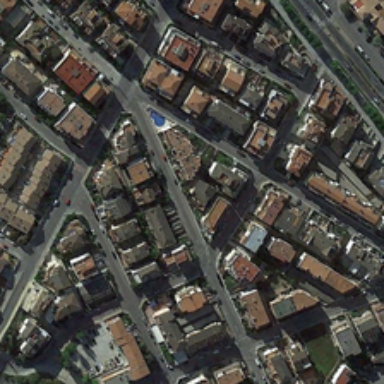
These yellow roofed houses are a residential area .